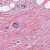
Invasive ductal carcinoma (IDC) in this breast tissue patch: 1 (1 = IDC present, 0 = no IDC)